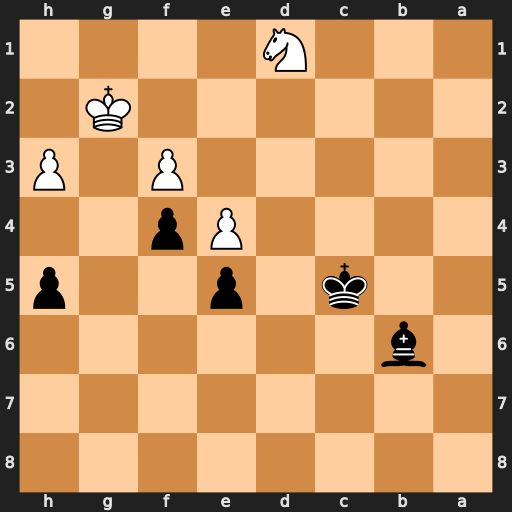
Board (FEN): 8/8/1b6/2k1p2p/4Pp2/5P1P/6K1/3N4
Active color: b
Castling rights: -
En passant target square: -
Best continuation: Kb4 Nb2 Bd4